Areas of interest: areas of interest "Swimming Pool"
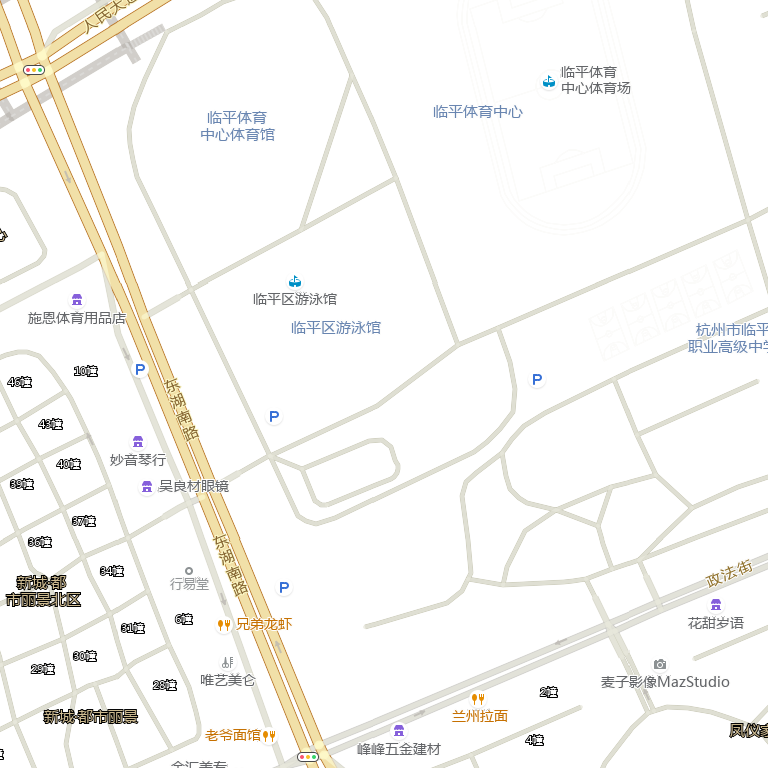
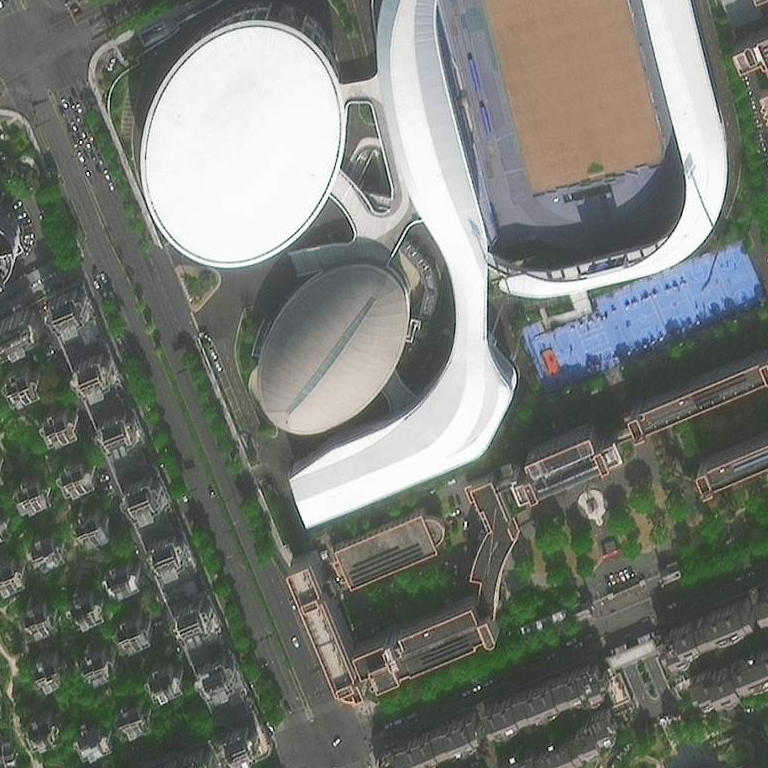